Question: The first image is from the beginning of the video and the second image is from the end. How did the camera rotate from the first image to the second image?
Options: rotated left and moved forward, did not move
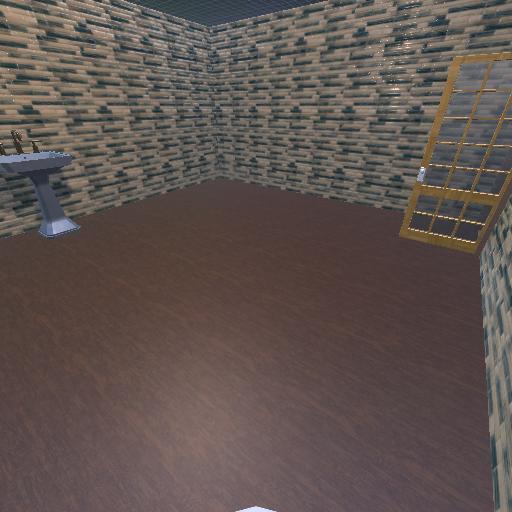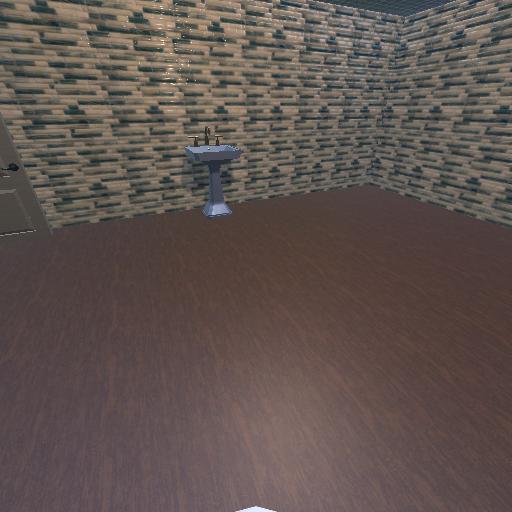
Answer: rotated left and moved forward